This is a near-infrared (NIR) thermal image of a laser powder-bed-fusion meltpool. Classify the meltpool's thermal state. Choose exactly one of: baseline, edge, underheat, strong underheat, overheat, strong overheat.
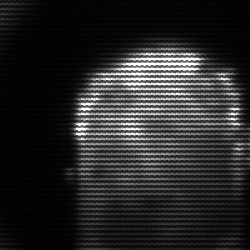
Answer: baseline